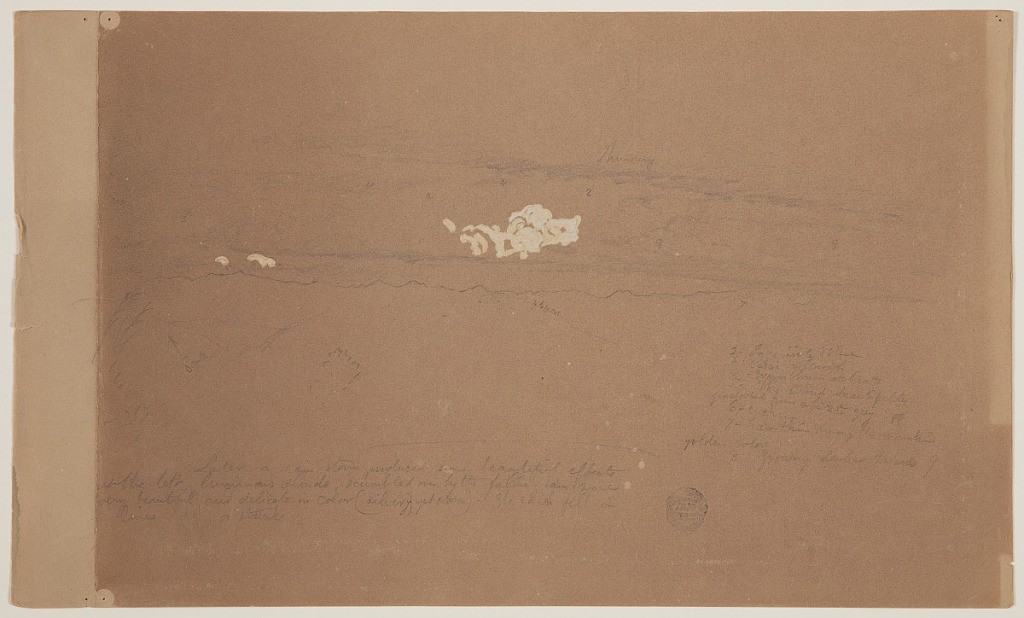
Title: Thundery Sky over a Mountain Range
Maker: Frederic Edwin Church, American, 1826–1900
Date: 1850–1865
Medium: Graphite and white gouache on light brown wove paper
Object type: drawing
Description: Landscape sketch showing a view of thundery rain clouds above a distant and serrated mountain range. In the foreground at left, some loosely-rendered vegetation is visible. Faint, rounded hills comprise the middle distance while, in the background, an extremely rugged mountain range forms a serrated horizon.